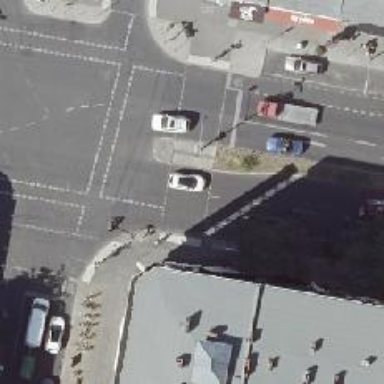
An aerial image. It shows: Crossing with traffic signals.